You are looking at the unprocessed time series of a bearing vibration snapshot. What is the most likely bearing condition (normal, inner_race, outer_race, ball)?
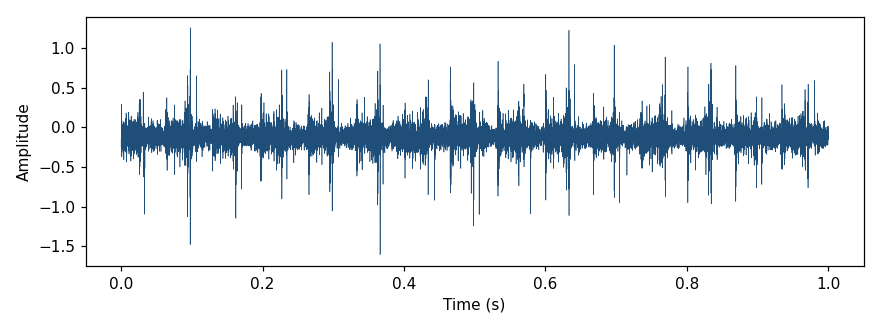
Answer: ball